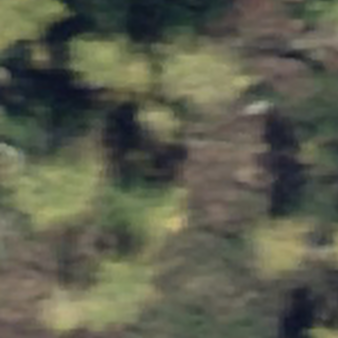
Label: other